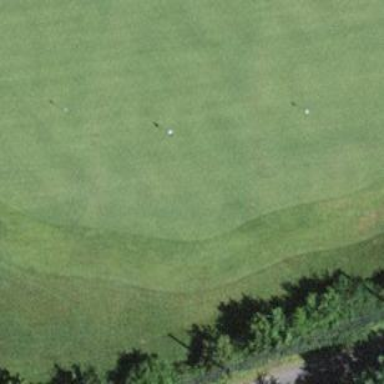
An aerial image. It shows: Picturesque green golfing area with grass land use.